Aerial crown-view tile of a tropical tree (Barro Colorado Island, Panama), acquired 20250616:
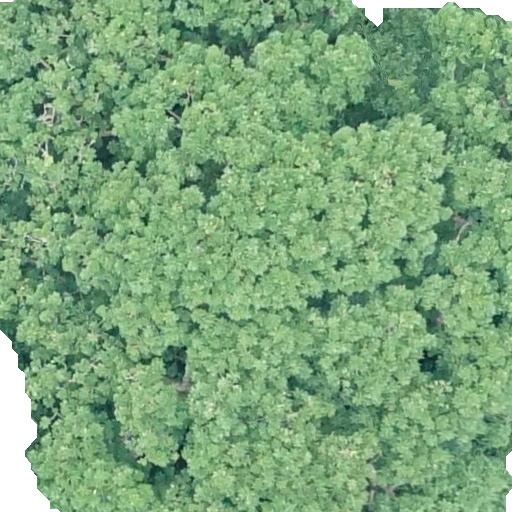
Species: Sterculia apetala
GBIF accepted scientific name: Sterculia apetala
Crown area: 506.547 m²